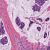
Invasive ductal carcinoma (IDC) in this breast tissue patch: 1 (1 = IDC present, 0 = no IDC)